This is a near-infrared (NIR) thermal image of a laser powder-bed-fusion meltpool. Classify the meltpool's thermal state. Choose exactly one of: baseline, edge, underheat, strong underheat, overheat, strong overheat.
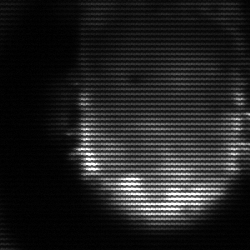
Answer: baseline